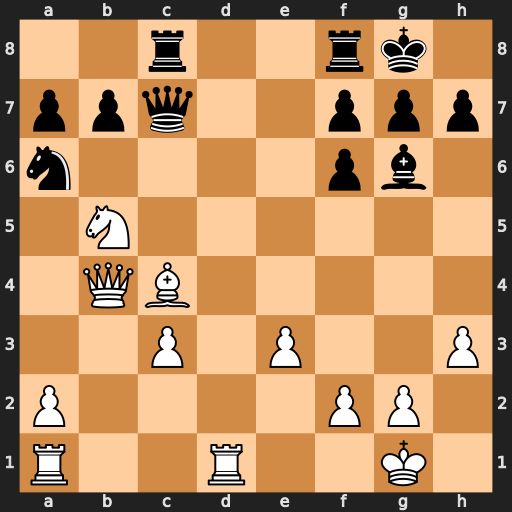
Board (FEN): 2r2rk1/ppq2ppp/n4pb1/1N6/1QB5/2P1P2P/P4PP1/R2R2K1
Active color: w
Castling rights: -
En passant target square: -
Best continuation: Qxf8+ Kxf8 Nxc7